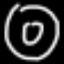
Label: donut